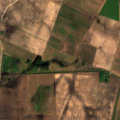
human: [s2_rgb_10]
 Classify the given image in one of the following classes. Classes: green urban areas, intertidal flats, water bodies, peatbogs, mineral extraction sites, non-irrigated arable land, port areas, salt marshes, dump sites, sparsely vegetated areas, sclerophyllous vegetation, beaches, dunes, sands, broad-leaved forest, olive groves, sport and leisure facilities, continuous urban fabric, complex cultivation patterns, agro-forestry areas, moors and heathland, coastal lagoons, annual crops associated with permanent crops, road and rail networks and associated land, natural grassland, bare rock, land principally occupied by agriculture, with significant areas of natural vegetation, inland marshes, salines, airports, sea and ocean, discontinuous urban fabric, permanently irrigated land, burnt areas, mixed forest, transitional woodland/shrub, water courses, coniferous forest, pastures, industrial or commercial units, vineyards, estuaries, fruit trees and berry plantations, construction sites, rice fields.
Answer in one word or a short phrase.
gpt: non-irrigated arable land, complex cultivation patterns